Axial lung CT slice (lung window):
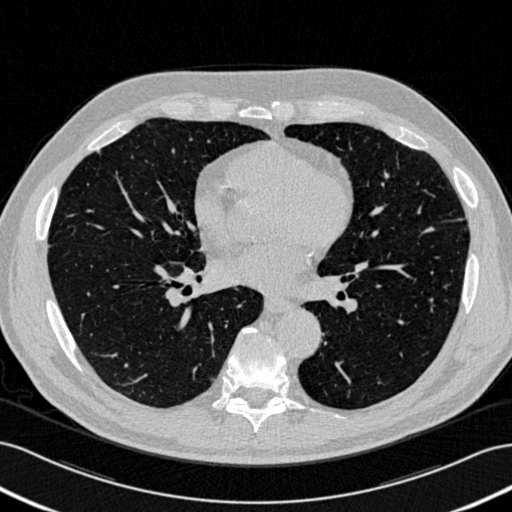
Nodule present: no